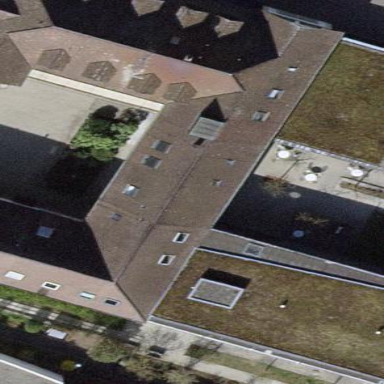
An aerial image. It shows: Building.